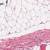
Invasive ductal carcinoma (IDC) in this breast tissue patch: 0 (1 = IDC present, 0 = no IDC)